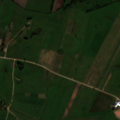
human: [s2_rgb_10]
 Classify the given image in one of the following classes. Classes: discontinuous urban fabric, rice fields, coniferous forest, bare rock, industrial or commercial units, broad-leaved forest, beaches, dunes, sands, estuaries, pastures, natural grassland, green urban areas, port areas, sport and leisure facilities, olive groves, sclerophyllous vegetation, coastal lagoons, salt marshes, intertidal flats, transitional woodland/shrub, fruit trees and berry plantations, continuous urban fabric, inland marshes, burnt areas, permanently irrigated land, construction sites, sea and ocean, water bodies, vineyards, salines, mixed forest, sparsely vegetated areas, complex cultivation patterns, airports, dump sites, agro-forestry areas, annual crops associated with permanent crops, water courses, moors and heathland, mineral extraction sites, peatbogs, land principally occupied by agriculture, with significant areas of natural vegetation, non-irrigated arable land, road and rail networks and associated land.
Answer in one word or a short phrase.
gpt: discontinuous urban fabric, non-irrigated arable land, pastures, complex cultivation patterns, land principally occupied by agriculture, with significant areas of natural vegetation